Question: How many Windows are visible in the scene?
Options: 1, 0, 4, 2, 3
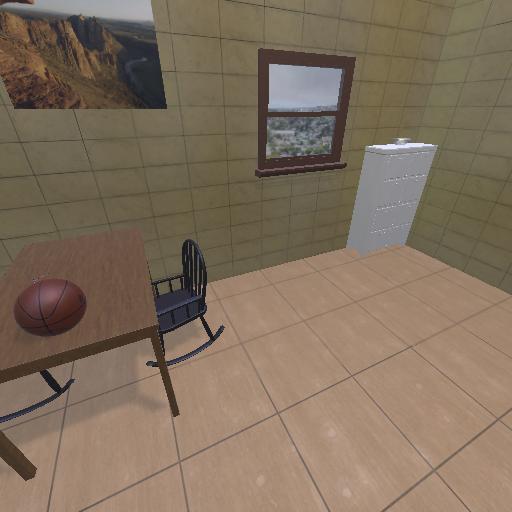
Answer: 1